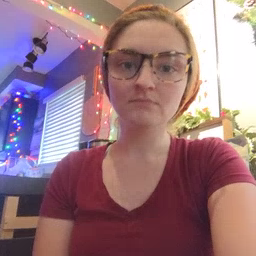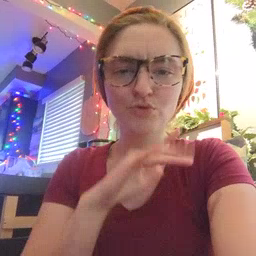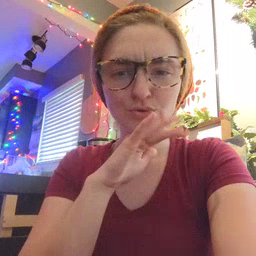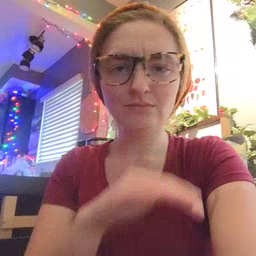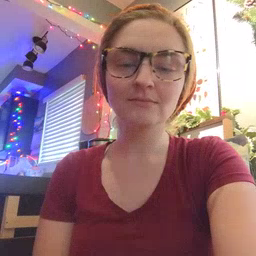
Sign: dirty